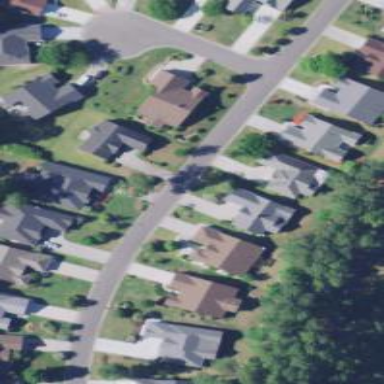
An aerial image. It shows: Neighborhood.